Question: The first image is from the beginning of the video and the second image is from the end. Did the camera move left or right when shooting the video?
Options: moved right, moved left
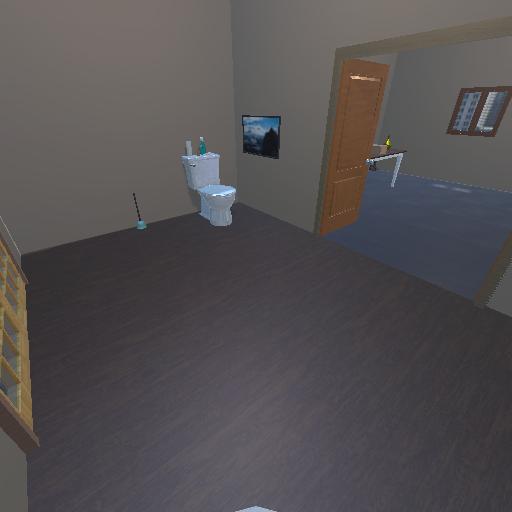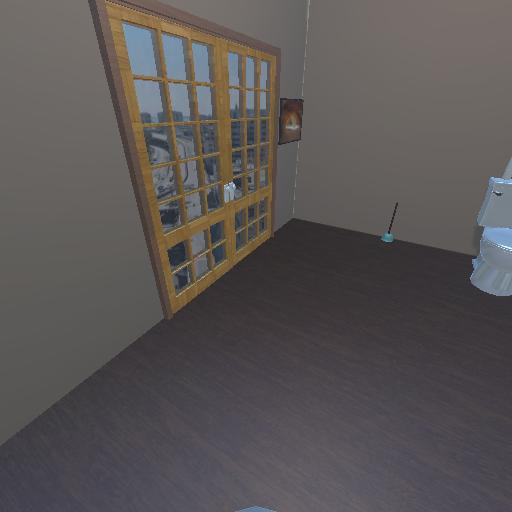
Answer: moved right